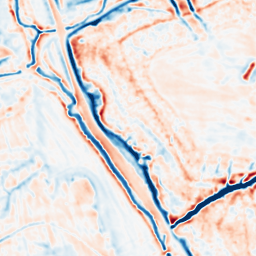
Category: multiscale
Decomposition family: dog_multiscale
Decomposition parameters: sigma_ratio: 1.4
n_scales: 4
base_sigma: 1
Upsampling method: edge_directed
Upsampling parameters: scale: 2
Upsampling scale: 2